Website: macys
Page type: gifting
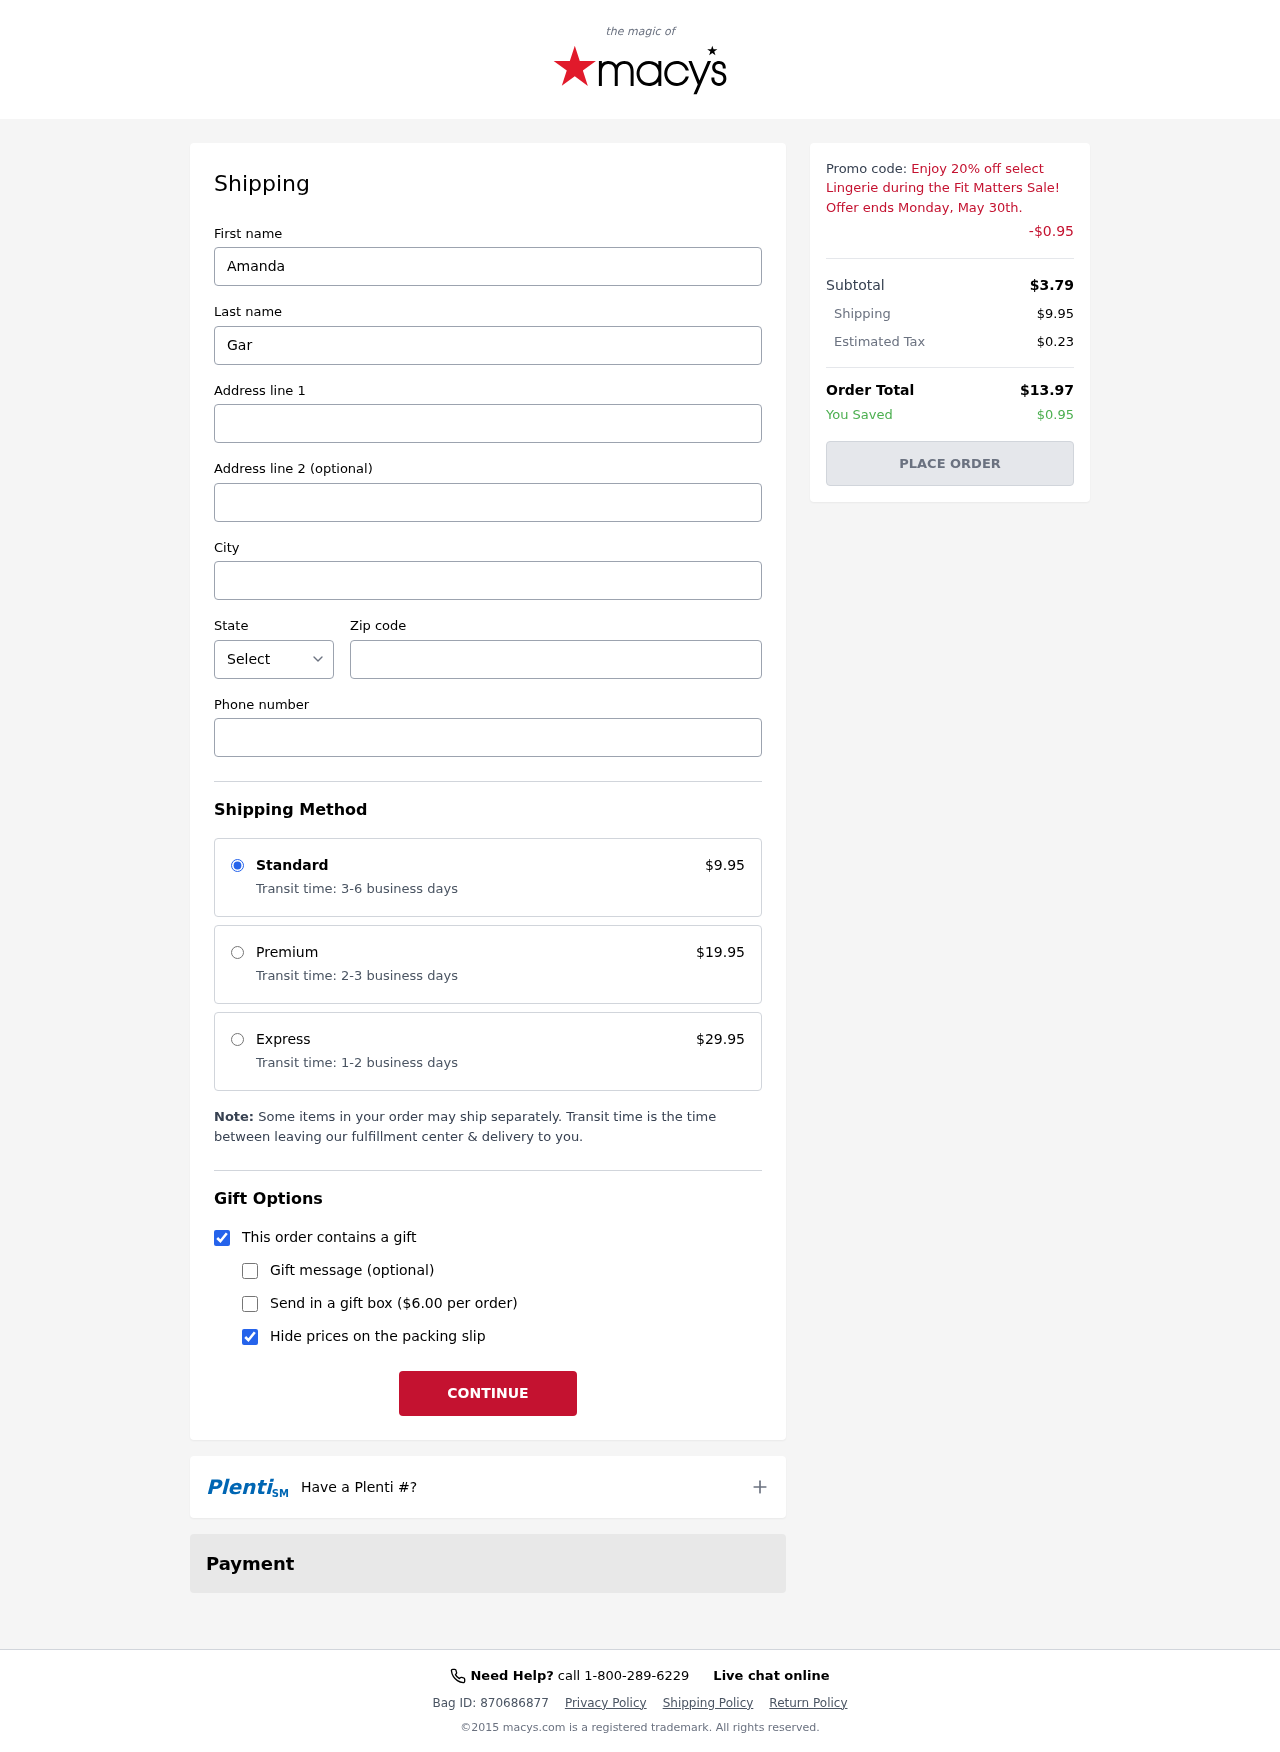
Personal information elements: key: PII_CITY
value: New Jeffreyville
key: PII_FIRSTNAME
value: Amanda
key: PII_LASTNAME
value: Garrett
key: PII_PHONE
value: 6893193489
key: PII_POSTCODE
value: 64816
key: PII_STATE_ABBR
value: CA
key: PII_STREET
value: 38054 David Vista Suite 265
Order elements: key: ORDER_SHIPPING_COST
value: $9.95
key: ORDER_DISCOUNT
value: -$0.95
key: ORDER_SUBTOTAL
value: $3.79
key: ORDER_TAX
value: $0.23
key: ORDER_TOTAL
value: $13.97
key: ORDER_SAVINGS
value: $0.95